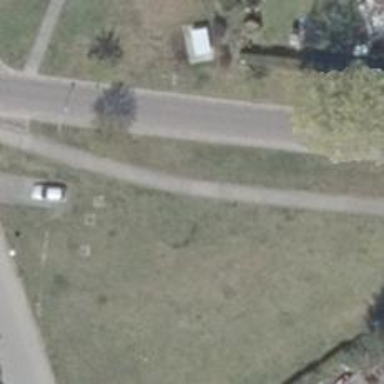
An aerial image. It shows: Sidewalk along the footway.